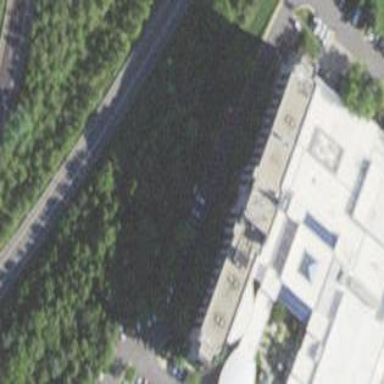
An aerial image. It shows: Hotel building.